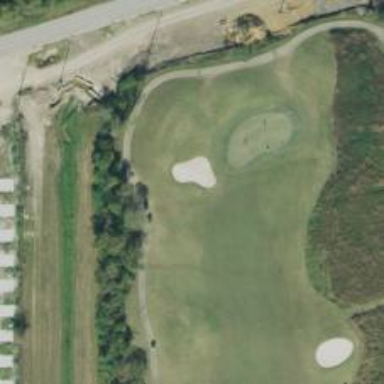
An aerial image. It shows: Path for both road and golf.